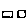
Label: square